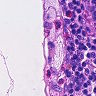
Metastatic tissue present: no